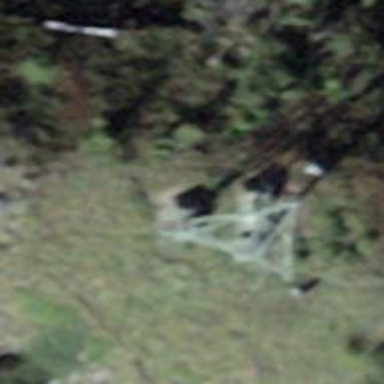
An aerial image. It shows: Pylon for aerialway.